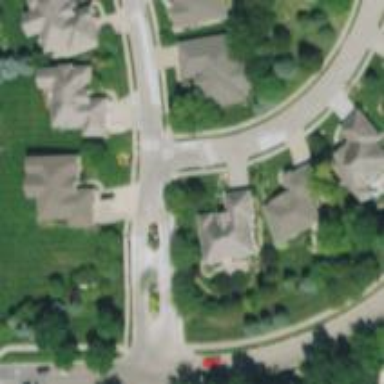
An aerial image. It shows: Unmarked road crossing.